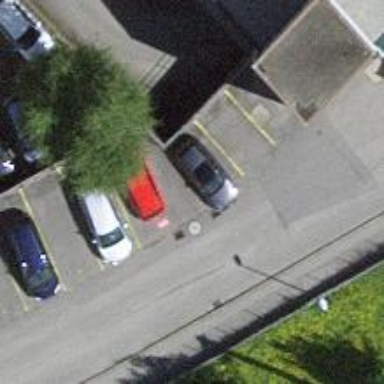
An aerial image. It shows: Car sharing facility.